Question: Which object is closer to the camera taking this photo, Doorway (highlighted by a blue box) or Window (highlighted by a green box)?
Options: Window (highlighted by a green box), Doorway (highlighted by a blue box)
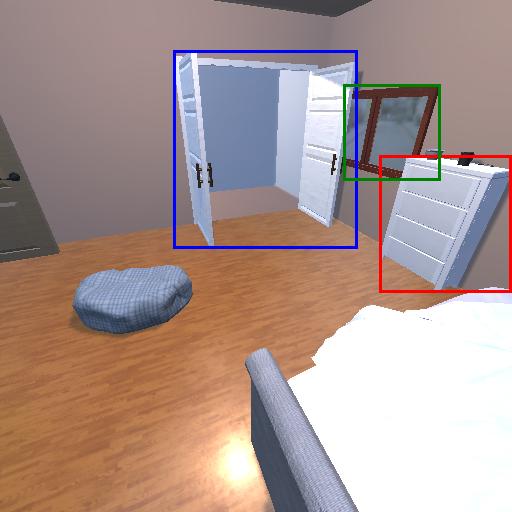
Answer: Window (highlighted by a green box)